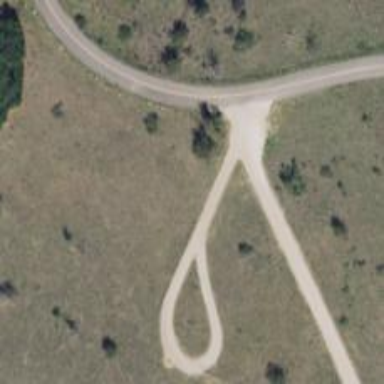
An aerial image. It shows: Service road.